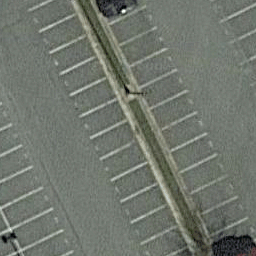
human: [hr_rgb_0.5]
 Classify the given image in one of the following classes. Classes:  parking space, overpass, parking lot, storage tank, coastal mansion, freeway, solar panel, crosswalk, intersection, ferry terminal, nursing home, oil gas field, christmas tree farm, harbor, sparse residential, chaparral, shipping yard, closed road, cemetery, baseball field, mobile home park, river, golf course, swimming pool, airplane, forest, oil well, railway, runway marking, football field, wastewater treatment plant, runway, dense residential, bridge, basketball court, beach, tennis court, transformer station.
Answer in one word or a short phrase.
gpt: parking space